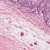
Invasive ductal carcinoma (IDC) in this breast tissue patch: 0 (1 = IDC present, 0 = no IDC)